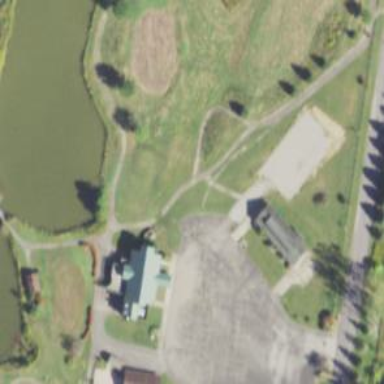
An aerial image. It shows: Path for golf carts.